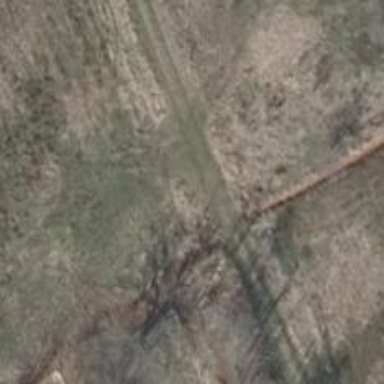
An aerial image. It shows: Grassy track with grade5 tracktype.